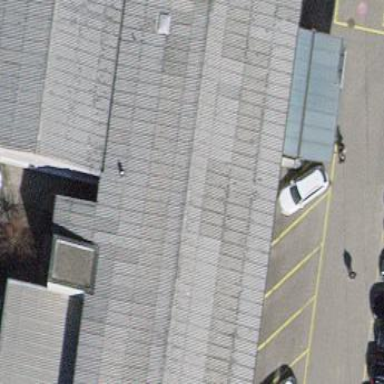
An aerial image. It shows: Commercial building.